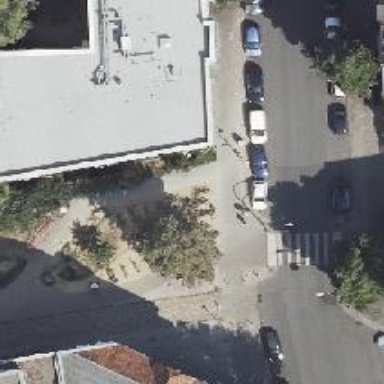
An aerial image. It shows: Sidewalk.